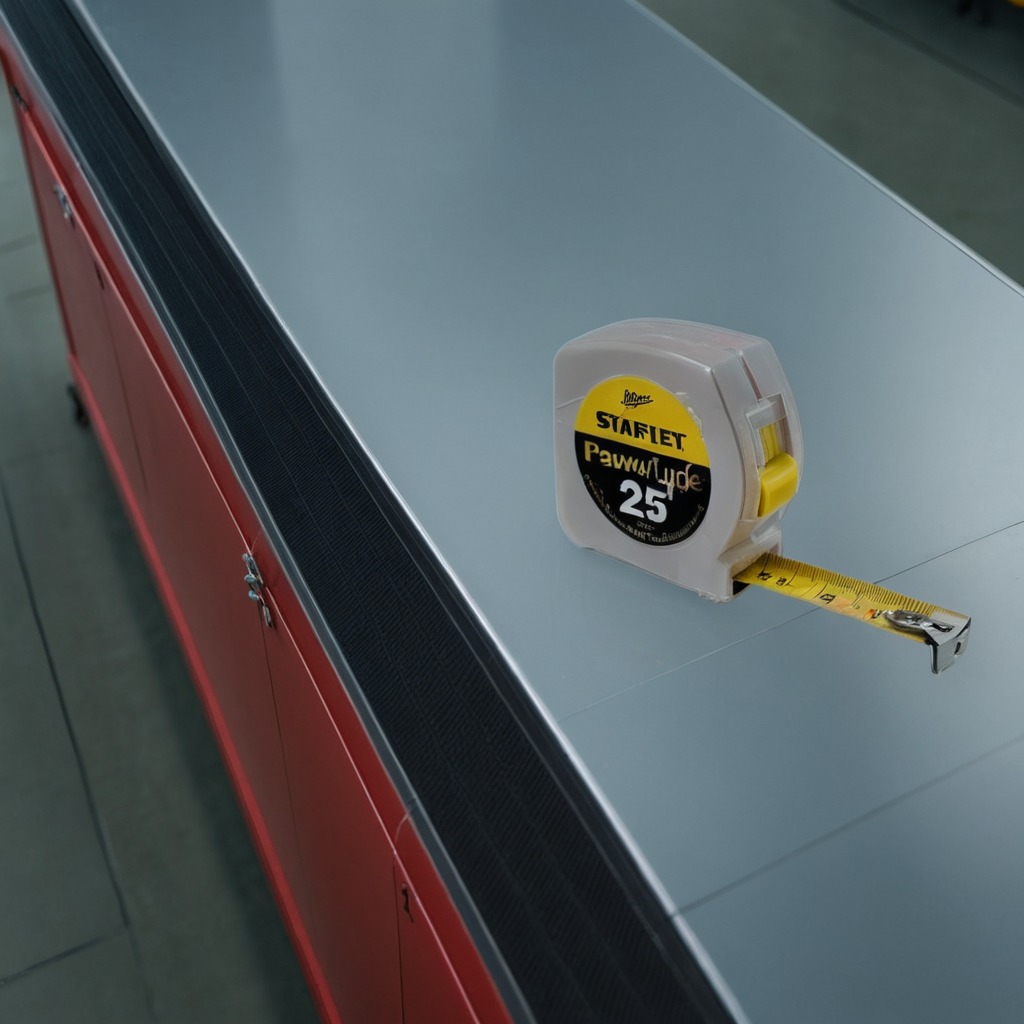
A measuring tape lies on a toolbox surface in an airplane hangar workshop.